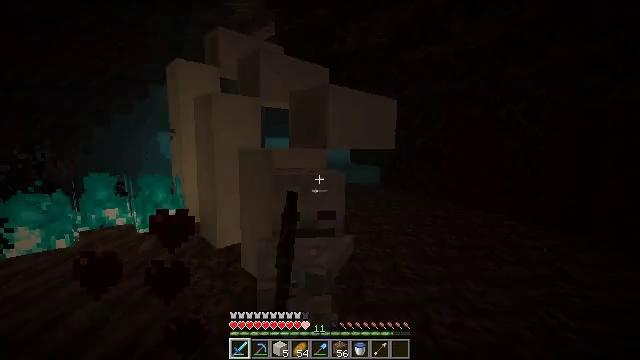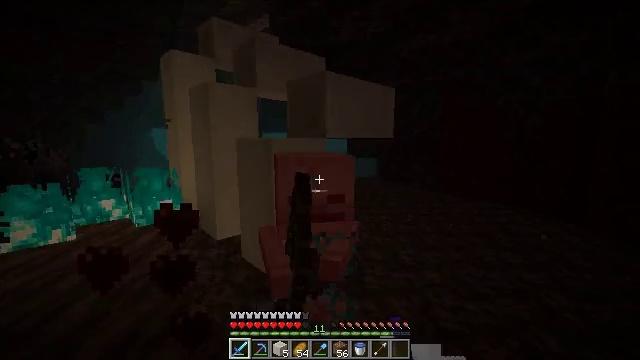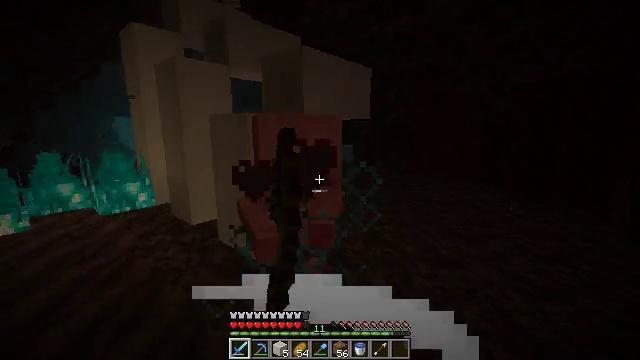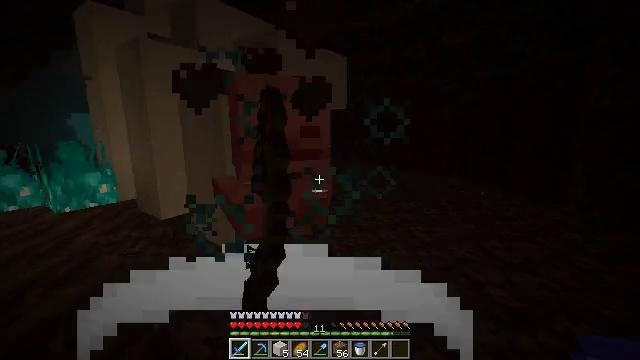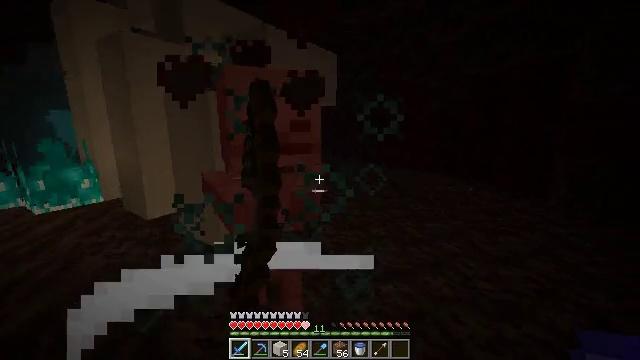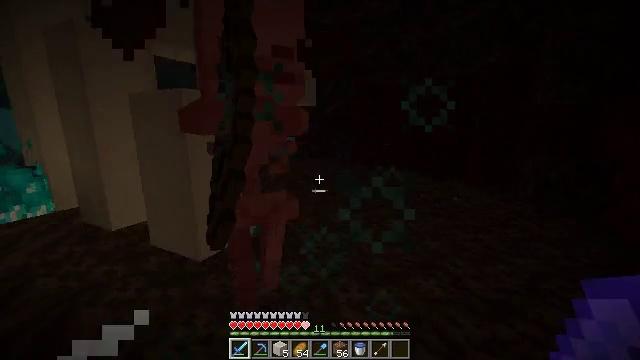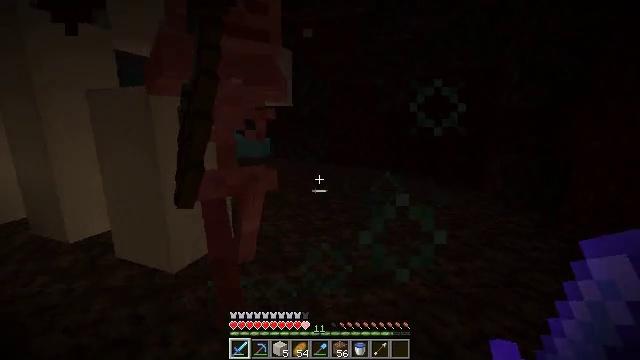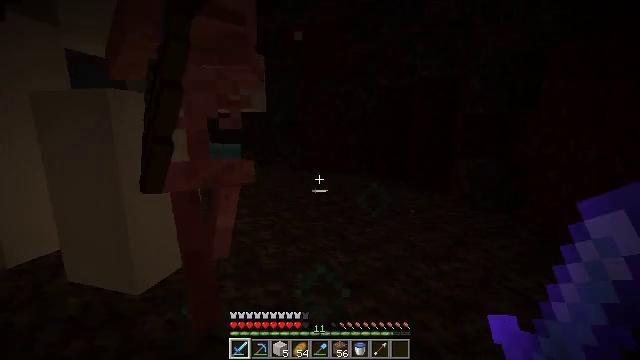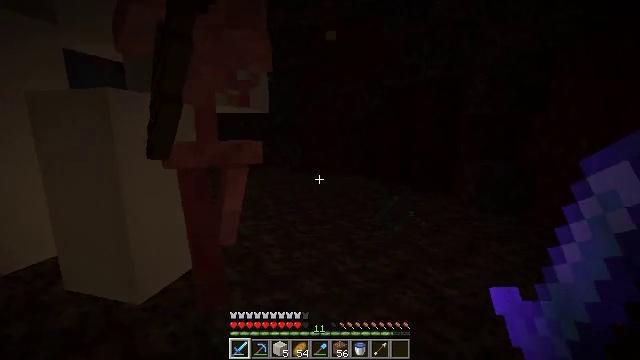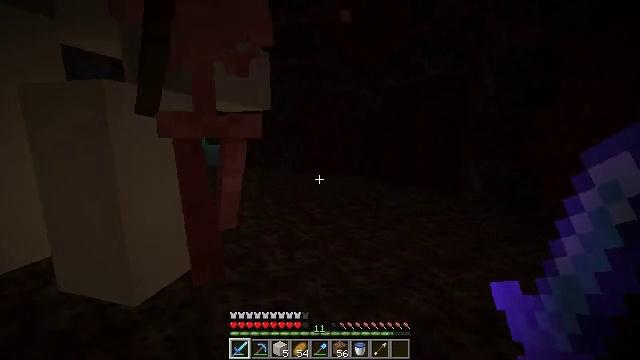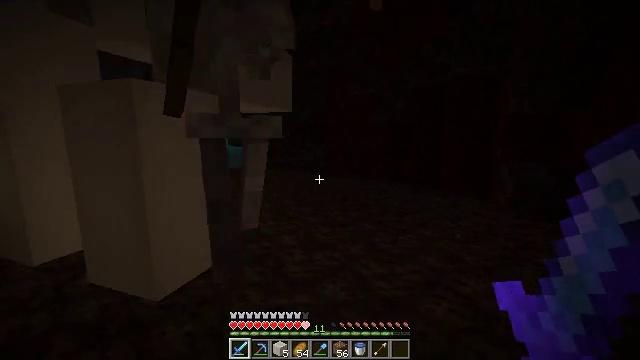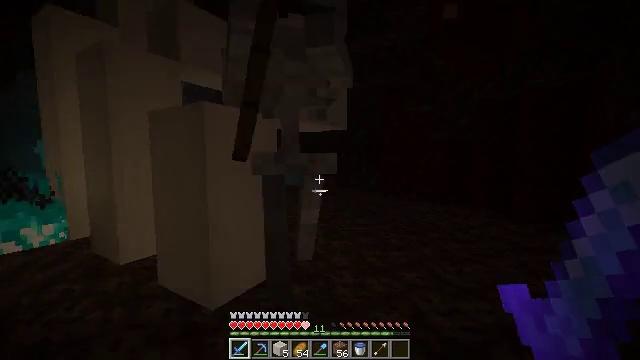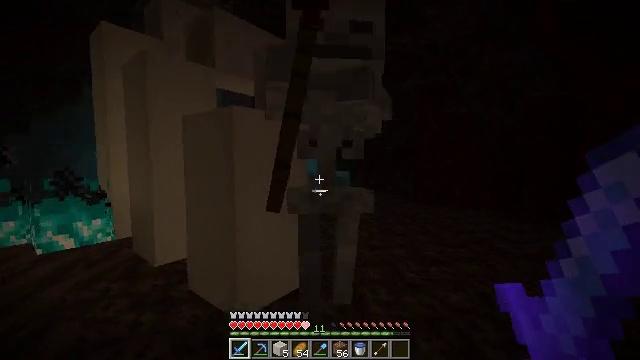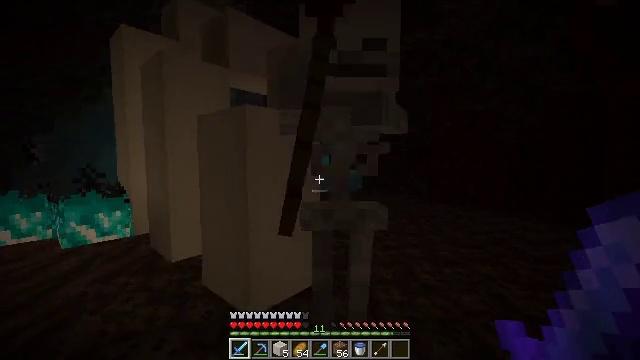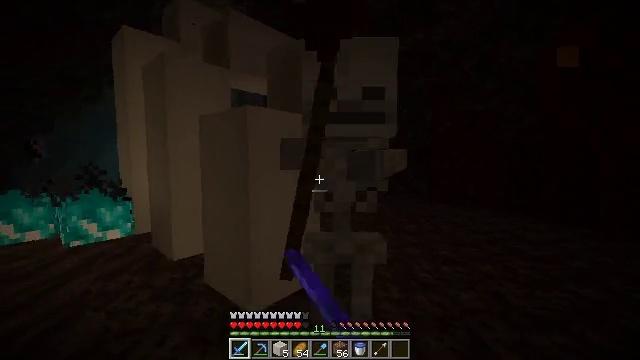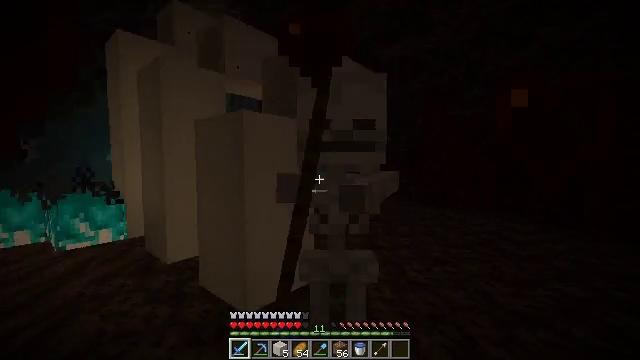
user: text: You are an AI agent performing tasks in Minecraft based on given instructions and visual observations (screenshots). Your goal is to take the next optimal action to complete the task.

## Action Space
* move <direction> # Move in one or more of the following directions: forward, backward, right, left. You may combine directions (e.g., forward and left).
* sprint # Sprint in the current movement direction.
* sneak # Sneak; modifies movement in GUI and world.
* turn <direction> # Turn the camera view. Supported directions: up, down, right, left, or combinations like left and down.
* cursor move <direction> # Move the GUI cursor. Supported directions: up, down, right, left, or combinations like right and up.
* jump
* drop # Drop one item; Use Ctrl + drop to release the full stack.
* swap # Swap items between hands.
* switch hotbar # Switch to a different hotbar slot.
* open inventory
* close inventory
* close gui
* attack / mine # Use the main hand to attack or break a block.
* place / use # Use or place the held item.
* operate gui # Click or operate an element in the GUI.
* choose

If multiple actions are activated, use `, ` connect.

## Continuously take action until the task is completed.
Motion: motion action
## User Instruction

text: Combat the skeleton.
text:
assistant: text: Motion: move left, turn down
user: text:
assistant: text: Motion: move forward and move left, turn right and down
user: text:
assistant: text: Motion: move forward and move left, turn right
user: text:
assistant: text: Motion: move forward and move left, turn right
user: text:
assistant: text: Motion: move forward and move left, turn right
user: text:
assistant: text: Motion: move forward and move left, turn right
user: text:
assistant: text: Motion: move forward and move left, turn right and up
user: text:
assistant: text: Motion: move forward and move left
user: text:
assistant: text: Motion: move forward
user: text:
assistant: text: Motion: move forward, turn left
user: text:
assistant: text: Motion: move forward, turn left and up
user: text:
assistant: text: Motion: move forward, turn left and up
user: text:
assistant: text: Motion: turn left, attack / mine
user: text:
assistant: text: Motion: move back, attack / mine
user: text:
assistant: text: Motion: move back, turn right, attack / mine
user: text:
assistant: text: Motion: move back, turn right, attack / mine
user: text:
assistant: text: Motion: move back
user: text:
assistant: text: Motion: no_op